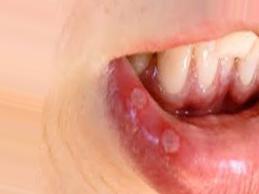
Condition: Mouth Ulcer